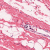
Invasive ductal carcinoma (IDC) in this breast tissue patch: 0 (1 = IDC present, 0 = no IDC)